【题型】选择题　【知识点】平面几何　【难度】easy
如图，在$\triangle ABC$中，$AB=6\mathrm{cm}$，$AC=12\mathrm{cm}$，动点$D$以$1\mathrm{cm/s}$的速度从点$A$出发沿$AB$方向向点$B$运动．动点$E$以$2\mathrm{cm/s}$的速度从点$C$出发沿$CA$方向向点$A$运动．两点同时开始运动，当点$D$运动到点$B$的位置后，两点均停止运动，那么当以点$A$、$D$、$E$为顶点的三角形与$\triangle ABC$相似时，运动的时间是（ ）

A. $4.5\mathrm{s}$ 或 $4.8\mathrm{s}$ \quad
B. $3\mathrm{s}$ 或 $4.5\mathrm{s}$ \quad
C. $4.5\mathrm{s}$ \quad
D. $3\mathrm{s}$ 或 $4.8\mathrm{s}$
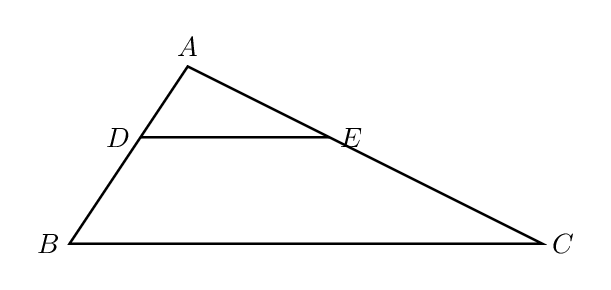
【解答】
\noindent \textbf{【答案】}D
\vspace{0.5em}
\noindent \textbf{【详解】}解：设运动时间为$t\mathrm{s}$，
由题意得，$AD = t\mathrm{cm}$，$CE = 2t\mathrm{cm}$，
\[
\therefore AE = AC - CE = (12 - 2t)\mathrm{cm},
\]
\[
\because \angle A = \angle A,
\]
$\therefore$ 只存在$\triangle ADE \backsim \triangle ABC$和$\triangle ADE \backsim \triangle ACB$这两种情况，
当$\triangle ADE \backsim \triangle ABC$，则$\displaystyle \frac{AD}{AB} = \frac{AE}{AC}$，
\[
\therefore \frac{t}{6} = \frac{12 - 2t}{12},
\]
解得$t = 3$；
当$\triangle ADE \backsim \triangle ACB$，则$\displaystyle \frac{AD}{AC} = \frac{AE}{AB}$，
\[
\therefore \frac{t}{12} = \frac{12 - 2t}{6},
\]
解得$t = 4.8$；
综上所述，$t = 3$或$t = 4.8$，
故选：D．